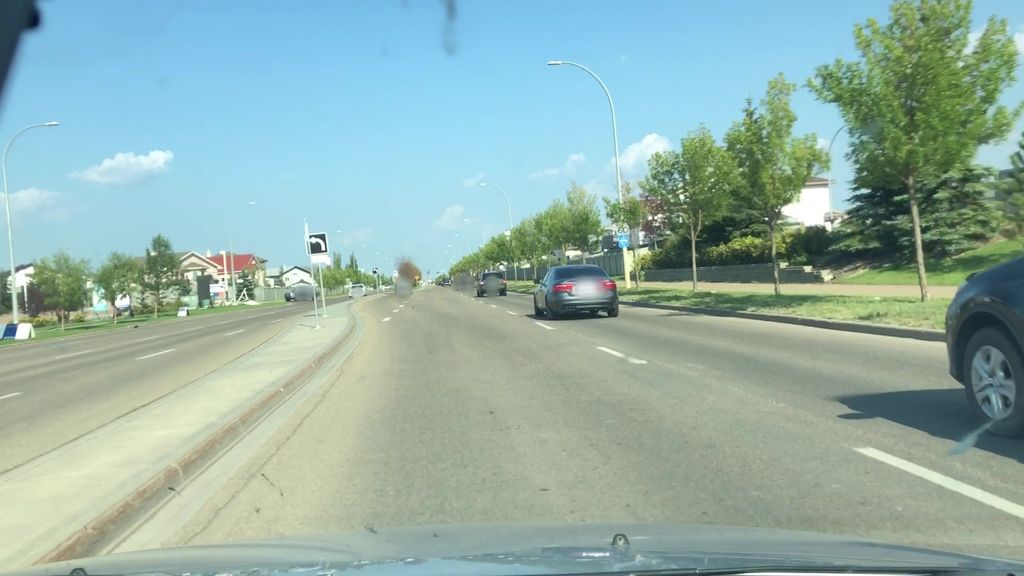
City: edmonton